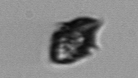
Label: Kryptoperidinium_triquetrum